Aerial crown-view tile of a tropical tree (Barro Colorado Island, Panama), acquired 20250124:
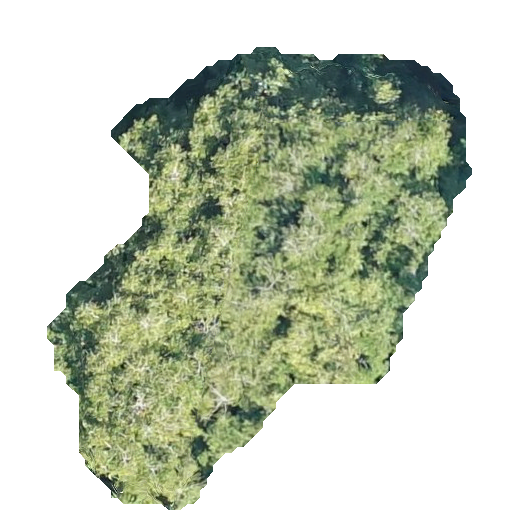
Species: Hymenaea courbaril
GBIF accepted scientific name: Hymenaea courbaril
Crown area: 181.706 m²